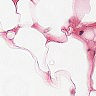
Metastatic tissue present: no